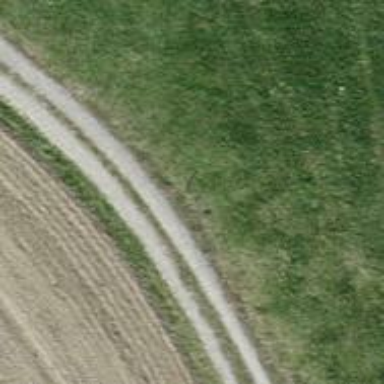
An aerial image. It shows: Gravel track with grade3 tracktype.